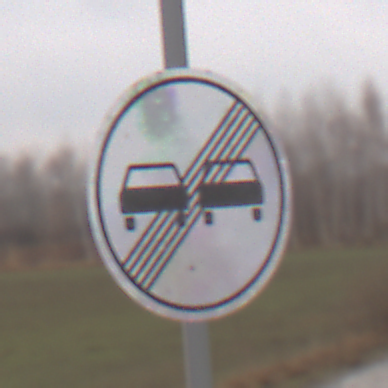
Verkehrszeichen: EndeUeberholverbot
Umgebung: Outdoor, RoadRail
Tageszeit: Midday
Wetter: Overcast
Licht: Natural
Jahreszeit: NotSpecified
Kontrast: LowContrast